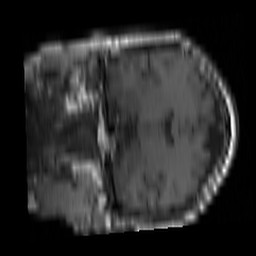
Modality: T1w
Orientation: coronal
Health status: ill
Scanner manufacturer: siemens
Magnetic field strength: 1.5 T
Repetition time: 0.4 s
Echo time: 0.014 s